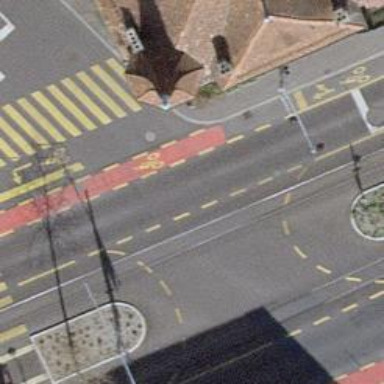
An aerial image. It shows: Road with traffic signals.